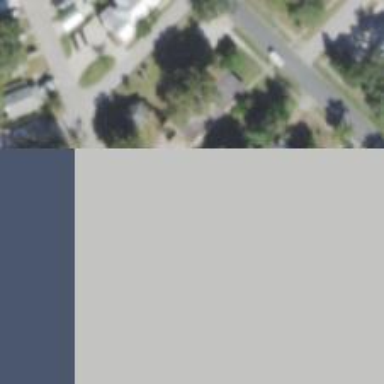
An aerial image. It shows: Alley classified as service road.